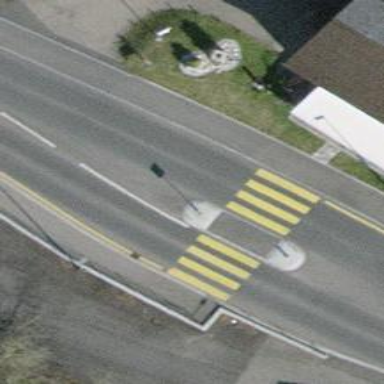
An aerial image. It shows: Kerb barrier.